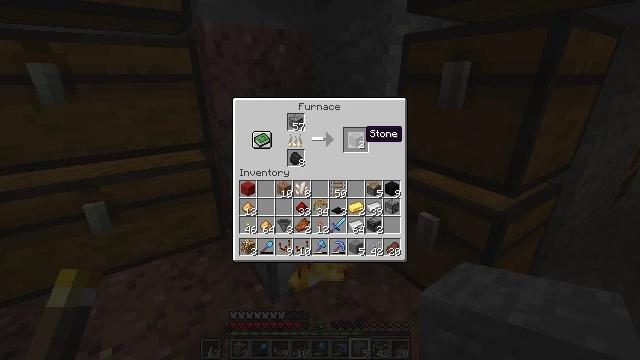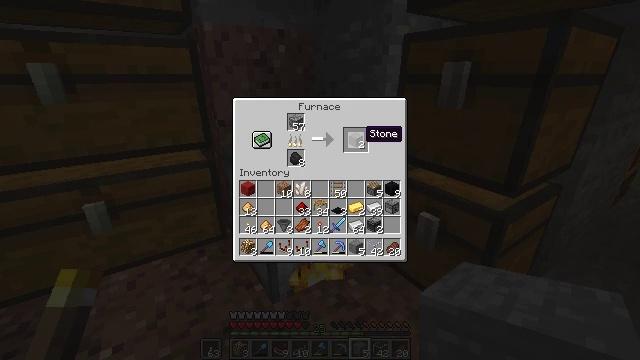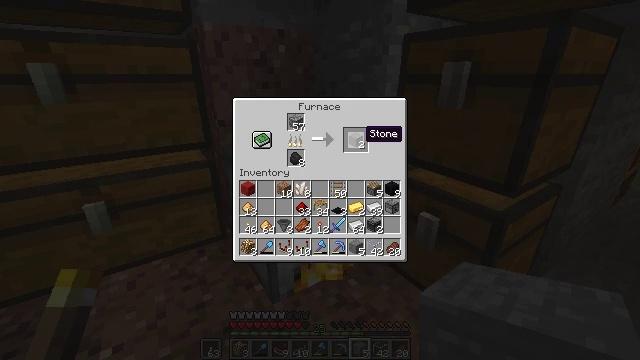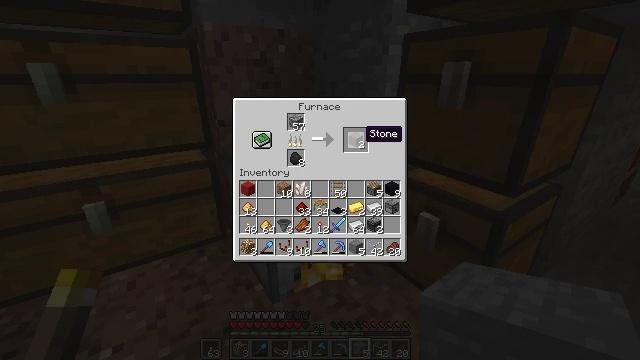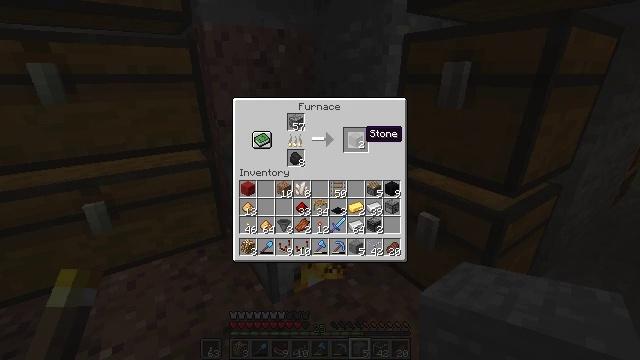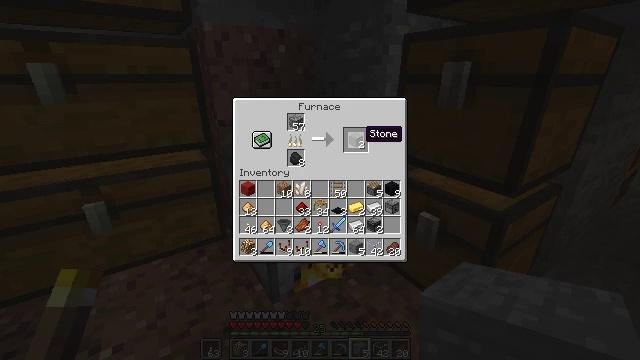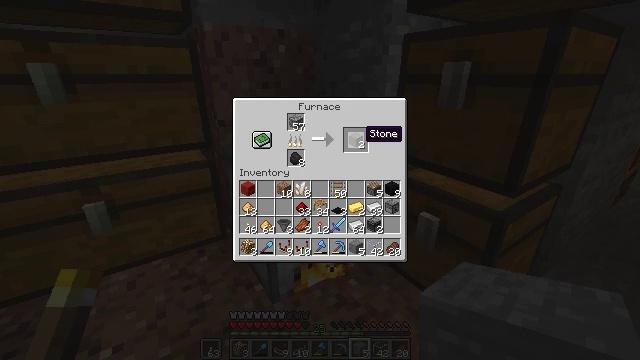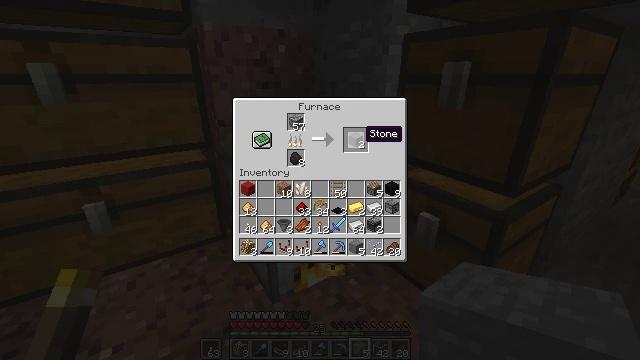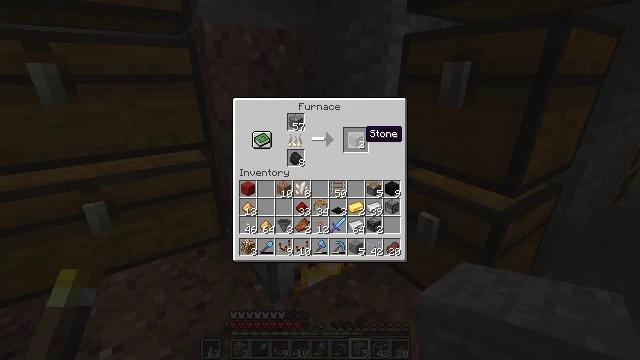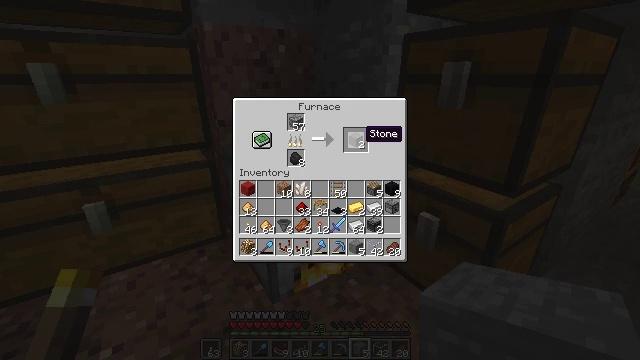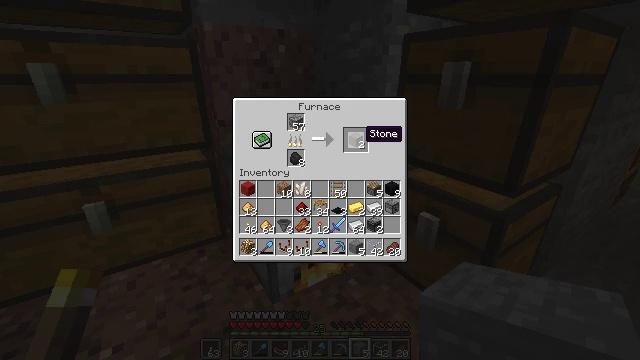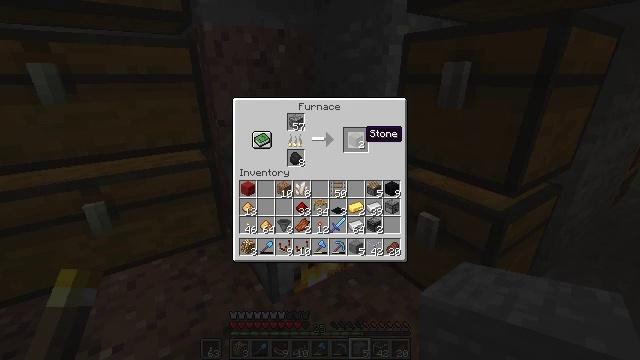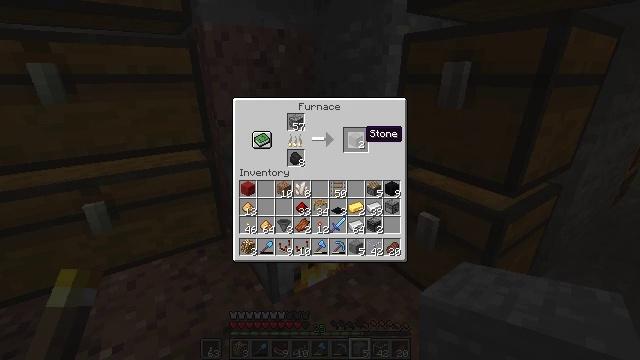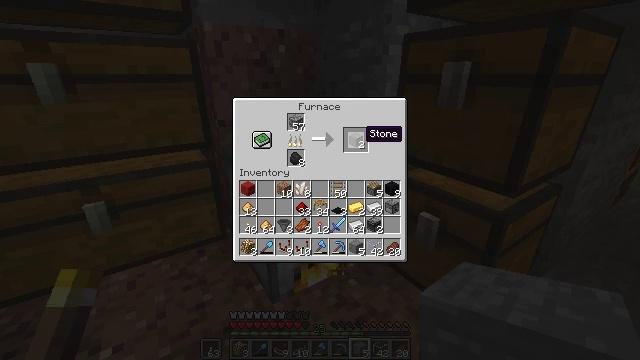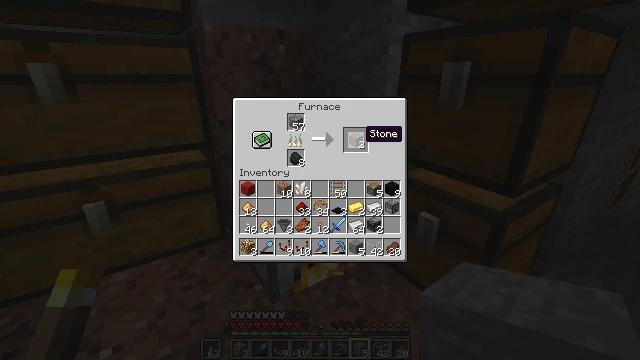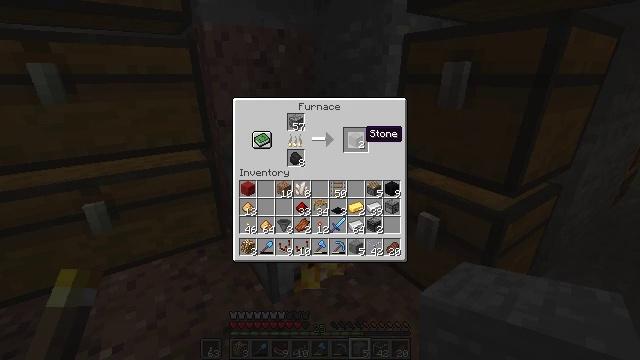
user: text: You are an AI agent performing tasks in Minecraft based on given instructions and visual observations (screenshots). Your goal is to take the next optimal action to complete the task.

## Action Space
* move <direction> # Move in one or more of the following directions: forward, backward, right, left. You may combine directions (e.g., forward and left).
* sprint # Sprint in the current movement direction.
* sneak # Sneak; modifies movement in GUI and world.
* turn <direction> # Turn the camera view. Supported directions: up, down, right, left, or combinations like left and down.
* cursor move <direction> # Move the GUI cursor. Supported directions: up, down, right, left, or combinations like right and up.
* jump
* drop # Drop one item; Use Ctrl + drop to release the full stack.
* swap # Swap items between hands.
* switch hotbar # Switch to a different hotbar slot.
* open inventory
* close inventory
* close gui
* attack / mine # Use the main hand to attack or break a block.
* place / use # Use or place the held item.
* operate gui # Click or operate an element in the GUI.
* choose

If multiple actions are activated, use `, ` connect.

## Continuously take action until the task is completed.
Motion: motion action
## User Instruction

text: Fire up the furnace to turn cobblestone into stone.
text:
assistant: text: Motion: no_op
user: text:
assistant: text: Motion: no_op
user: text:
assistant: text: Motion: no_op
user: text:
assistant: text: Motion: no_op
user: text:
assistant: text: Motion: no_op
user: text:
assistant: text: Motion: no_op
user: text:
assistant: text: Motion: no_op
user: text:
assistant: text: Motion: no_op
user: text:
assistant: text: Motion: no_op
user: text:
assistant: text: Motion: no_op
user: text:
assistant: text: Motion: no_op
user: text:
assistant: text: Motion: no_op
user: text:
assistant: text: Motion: no_op
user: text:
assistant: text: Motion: no_op
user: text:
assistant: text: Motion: no_op
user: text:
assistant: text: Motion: no_op
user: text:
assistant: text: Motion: no_op
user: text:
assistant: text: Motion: no_op
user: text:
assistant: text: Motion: no_op
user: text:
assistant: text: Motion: no_op
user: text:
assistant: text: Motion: no_op
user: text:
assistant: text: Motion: no_op
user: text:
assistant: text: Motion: no_op
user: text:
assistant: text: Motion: no_op
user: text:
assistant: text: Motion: no_op
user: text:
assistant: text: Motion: no_op
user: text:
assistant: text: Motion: no_op
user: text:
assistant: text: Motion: no_op
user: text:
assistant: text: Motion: no_op
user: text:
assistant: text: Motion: no_op